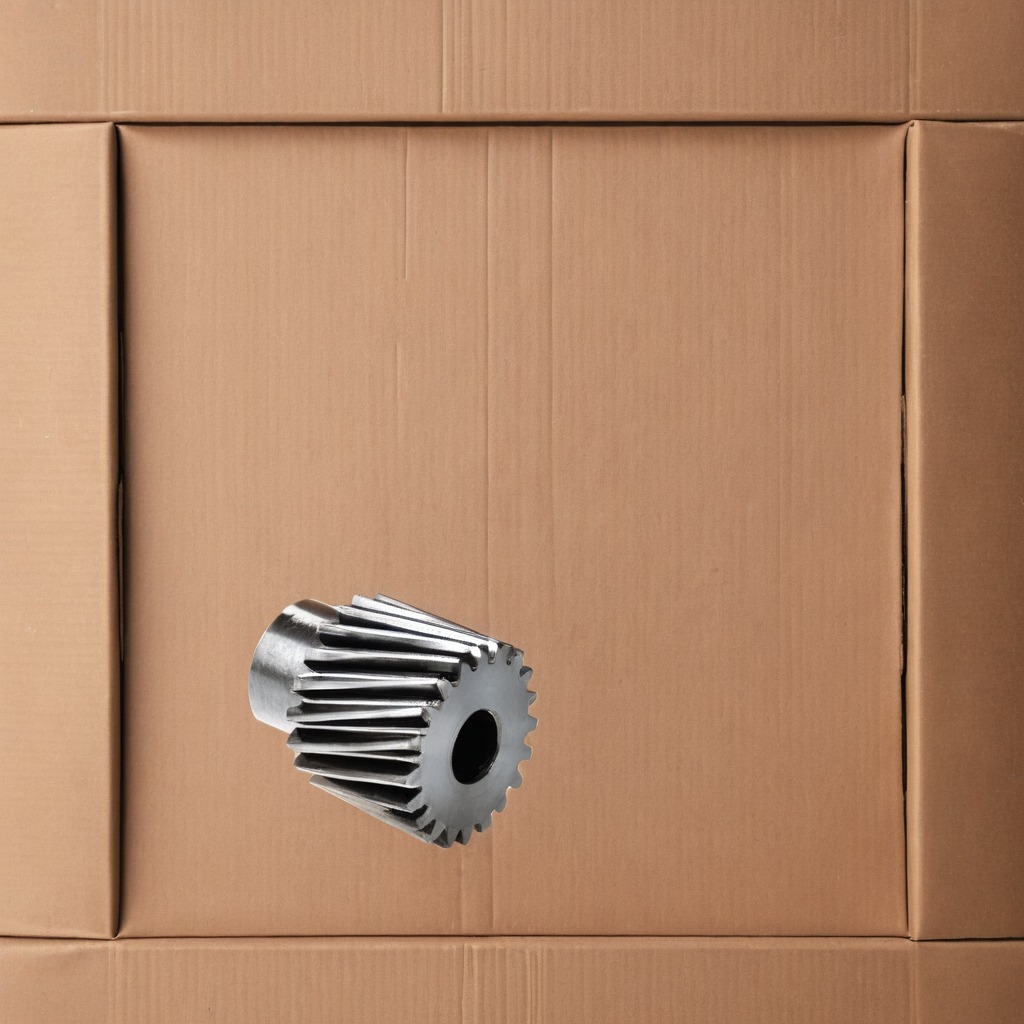
A steel gear with teeth is lying on the cardboard box surface in an outdoor workshop during daytime bright natural light soft shadows slightly creased but